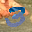
Label: 3